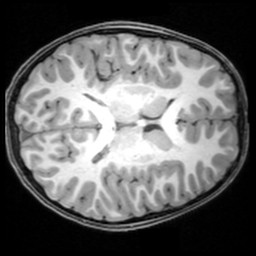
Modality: T1w
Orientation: axial
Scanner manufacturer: siemens
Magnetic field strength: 3 T
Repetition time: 1.9 s
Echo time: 0.00397 s